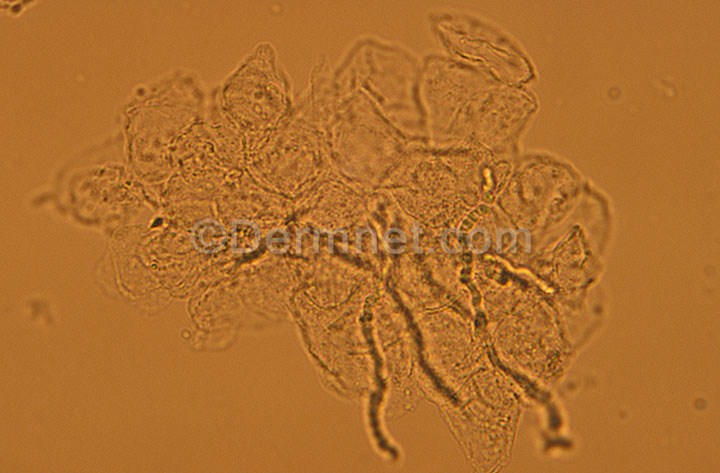
Disease: Tinea Ringworm Candidiasis and other Fungal Infections